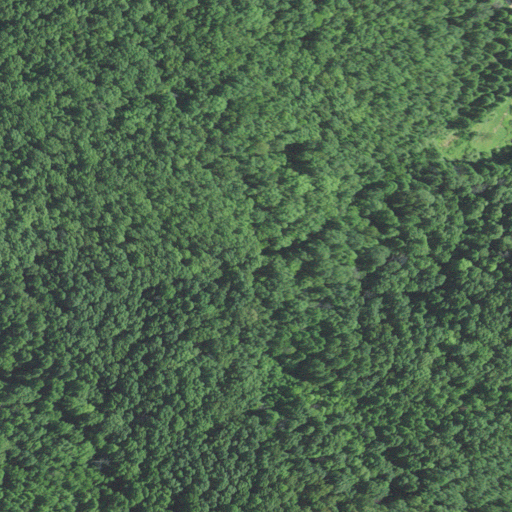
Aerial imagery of gap in West Virginia named Bing Gap containing deciduous forest, open development, and pasture